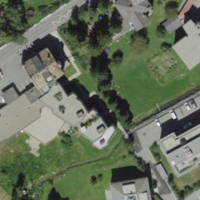
EUNIS habitat code: 54
Species observed at this site:
Campanula glomerata